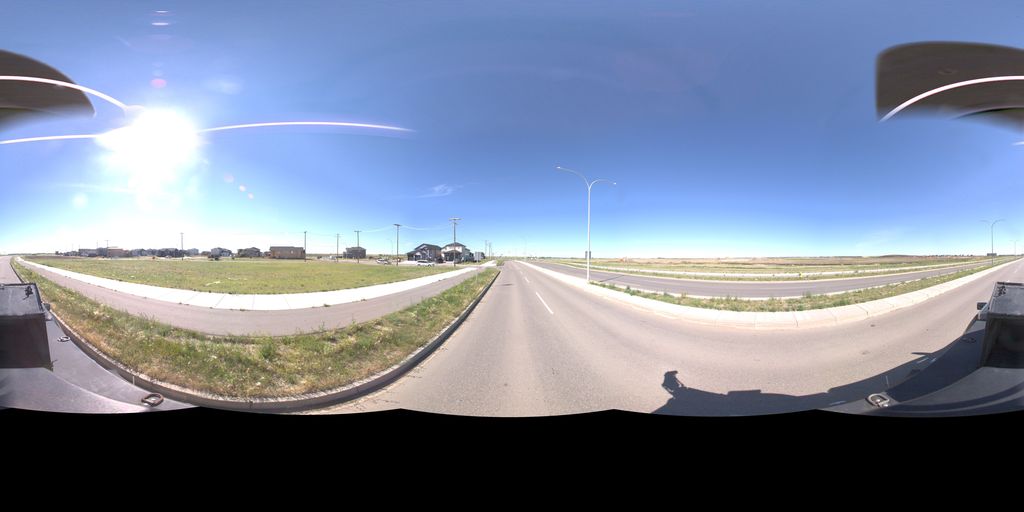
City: saskatoon